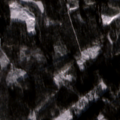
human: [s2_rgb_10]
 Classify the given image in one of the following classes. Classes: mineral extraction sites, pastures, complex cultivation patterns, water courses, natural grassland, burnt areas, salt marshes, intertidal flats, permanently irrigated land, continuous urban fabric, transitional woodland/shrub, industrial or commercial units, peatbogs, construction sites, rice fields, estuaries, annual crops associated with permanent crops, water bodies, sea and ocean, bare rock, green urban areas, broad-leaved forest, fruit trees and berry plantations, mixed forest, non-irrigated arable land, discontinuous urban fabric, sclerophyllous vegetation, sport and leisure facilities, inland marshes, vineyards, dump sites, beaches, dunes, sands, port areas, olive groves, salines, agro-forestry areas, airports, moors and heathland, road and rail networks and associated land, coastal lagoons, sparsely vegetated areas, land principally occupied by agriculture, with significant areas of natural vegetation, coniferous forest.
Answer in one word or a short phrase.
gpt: coniferous forest, mixed forest, transitional woodland/shrub